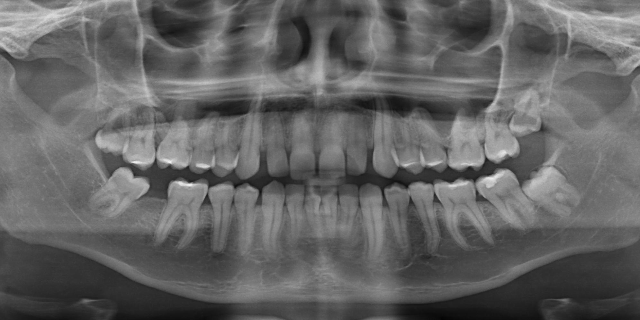
adult